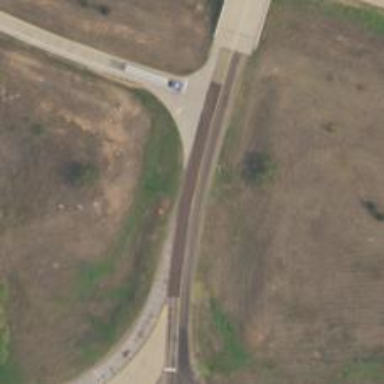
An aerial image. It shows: Secondary road with asphalt surface.